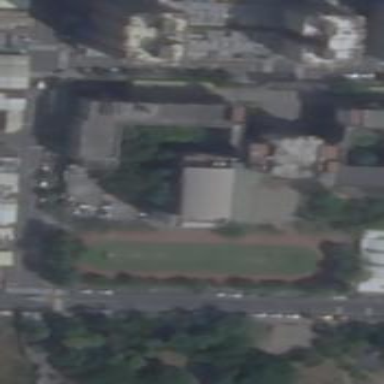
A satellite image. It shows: School.